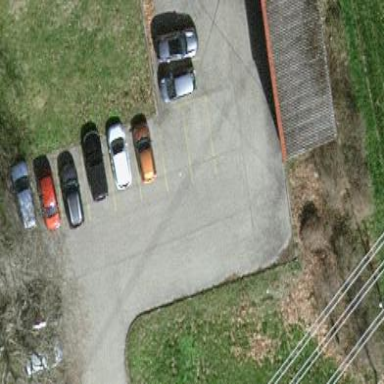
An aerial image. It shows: Parking area with surface.